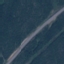
Land use / land cover class: Highway